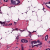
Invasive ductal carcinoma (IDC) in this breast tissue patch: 0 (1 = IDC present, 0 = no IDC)